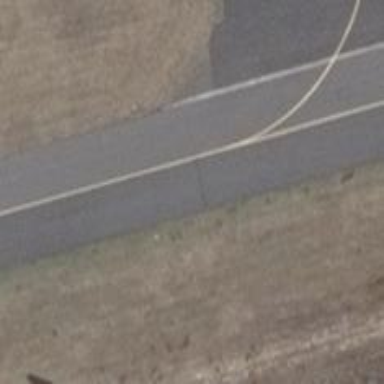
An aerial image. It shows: Taxiway edge marked with aviation lights.